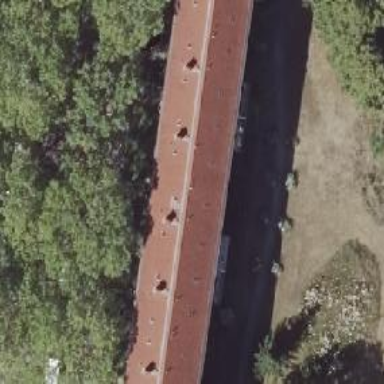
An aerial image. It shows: Hipped roof on apartment building.